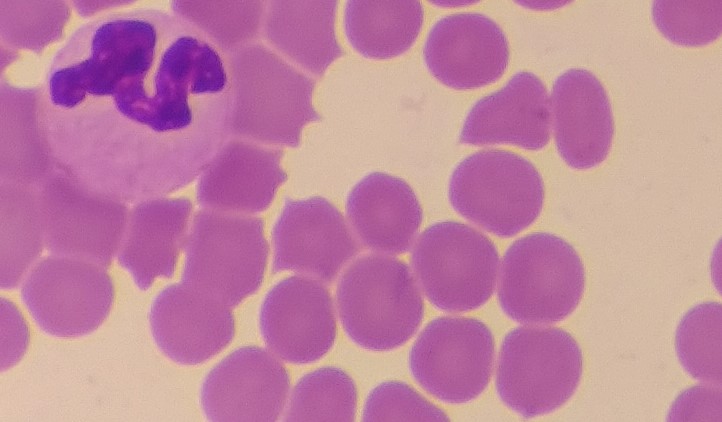
White blood cell type: Neutrophil